Question:
I need to make a program that'll enable the user to customize his own car.
My problem is I have to draw the customizables by code and I have to add a PNG image of details on top of the drawn car.
1. The user has to select the colors, rim designs, and decals from the right
2. The car will be drawn when the PIMP button is pressed.
3. I have to add the PNG image, the second image, on top of the drawn image(first image), to make it look like the third image.
My current code looks like:
'''
private void button1_Click(object sender, EventArgs e)
{
Graphics g;
g = this.CreateGraphics();
if (color == 1)
{
g.FillPolygon(blue, body);
}
else if (color ==2)
{
g.FIllPolygon(red, body);
}
g.FillPolygon(blackBrush, window);
pCard.Visible = True;
//pCard is an existing PictureBox where the Image is the cardetails.PNG
backcolor = transparent
}
'''
When I press the PIMP button it draws the first image, but when it draws the PictureBox of cardetails.png, the transparent color displays the color gray and covers the first image.
I am very new to C# and Visual Basic. The only thing i know how to do here is to draw that blue car.
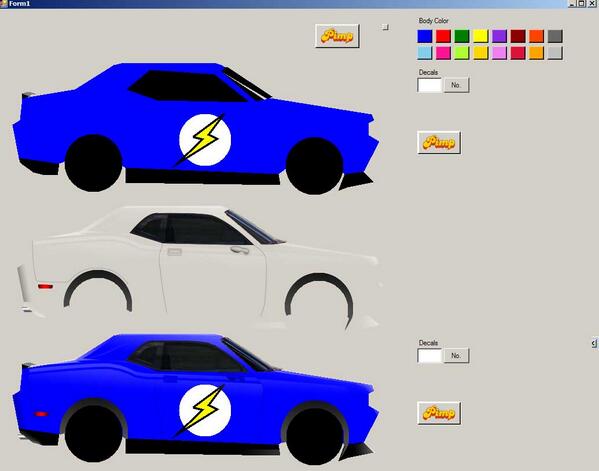
Answer: Load the image that contains the details you want to add:
'''
Image decalImage = Image.FromFile("cardetails.png");
'''
It would probably be best if you do not load it in your button1_Click method.
Then draw the image upon your graphics object using
'''
g.DrawImage(decalImage, x, y);
'''
Where x and y would be the position to draw it to.